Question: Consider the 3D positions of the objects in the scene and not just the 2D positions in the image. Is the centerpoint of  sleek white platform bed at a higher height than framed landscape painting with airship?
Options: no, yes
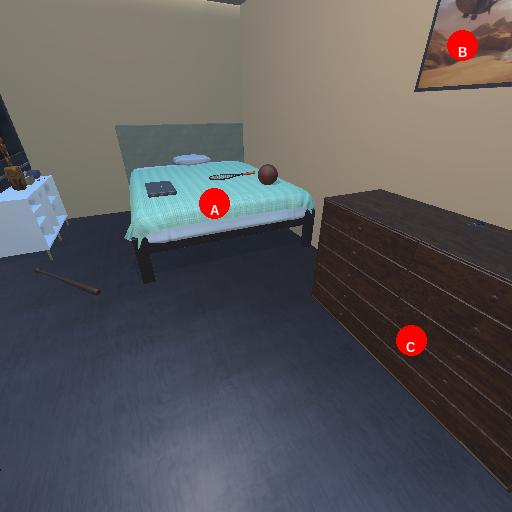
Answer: no